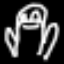
Label: frog